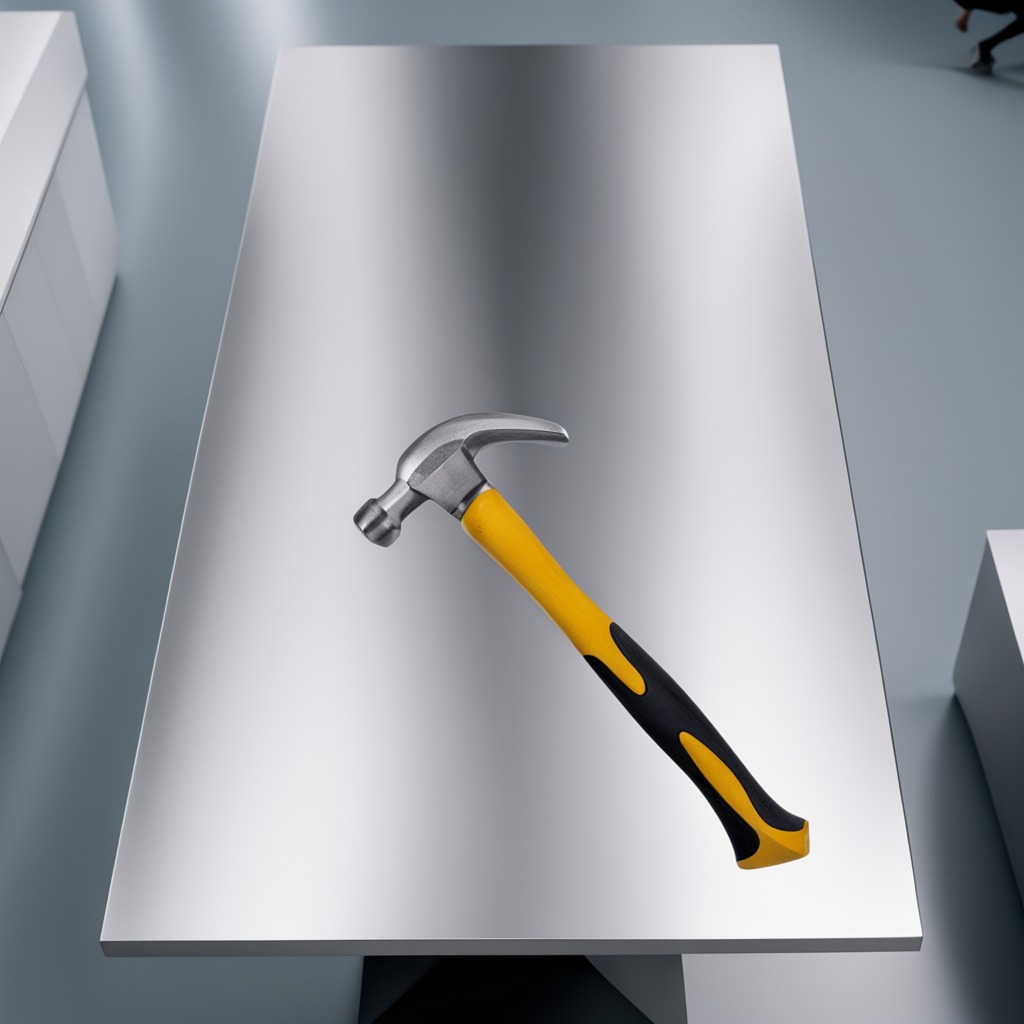
A hammer is lying on the stainless steel table in a high-end prototyping lab.